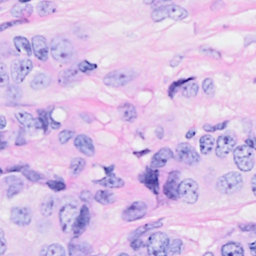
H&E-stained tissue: Breast